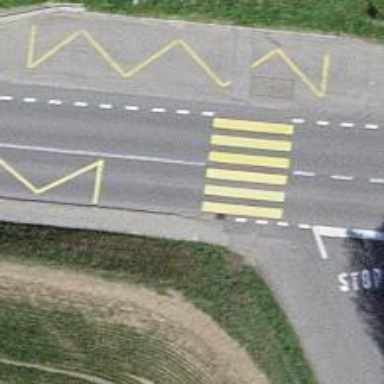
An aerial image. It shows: Uncontrolled zebra crossing on the road.